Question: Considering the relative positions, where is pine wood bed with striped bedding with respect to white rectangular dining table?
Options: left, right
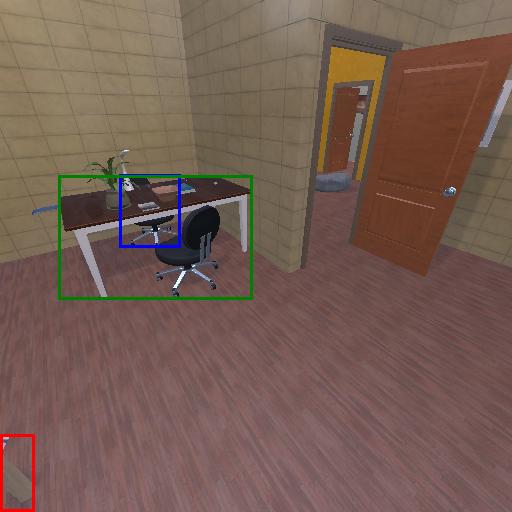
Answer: left